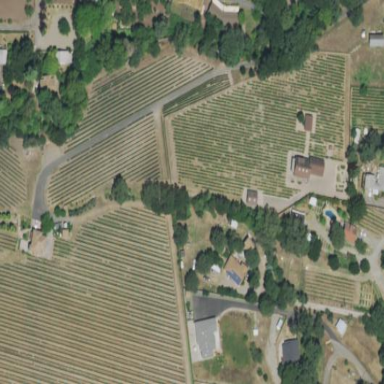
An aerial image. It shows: Vineyard growing wine grapes.